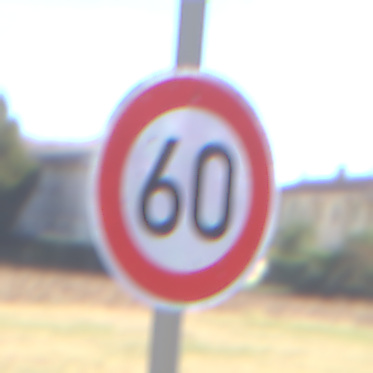
Verkehrszeichen: Geschwindigkeit60
Umgebung: Outdoor, Suburban
Tageszeit: MorningAfternoon
Wetter: PartlyCloudy
Licht: Natural
Jahreszeit: NotSpecified
Kontrast: HighContrast